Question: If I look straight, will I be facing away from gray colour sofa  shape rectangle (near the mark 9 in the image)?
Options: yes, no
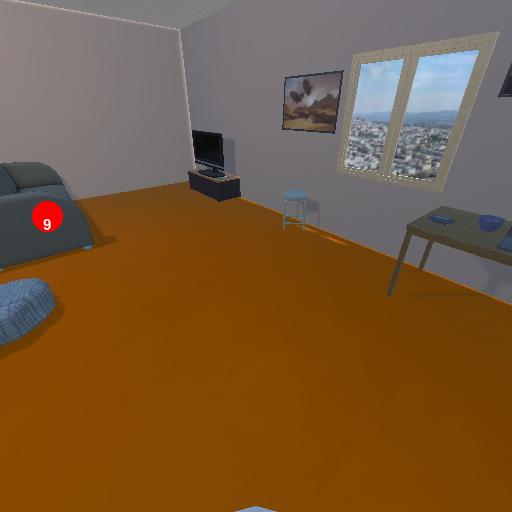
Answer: yes